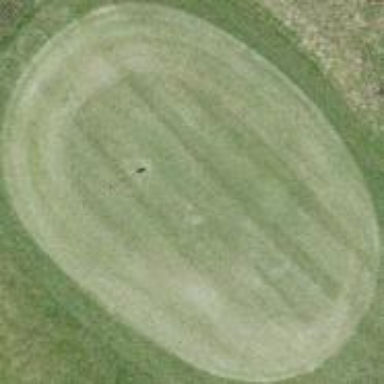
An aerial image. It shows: Lush grassy golf green.